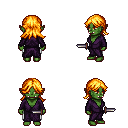
a pixel art fantasy rpg character, female body template, orc, green skin, purple robe, white pants, light blonde loose hair, dagger, four views (front, back, left, right), 2x2 character sprite sheet, small pixel art, hard edges, no anti-aliasing